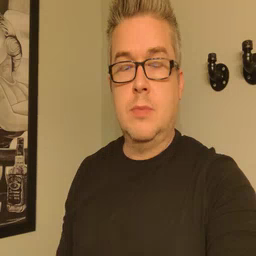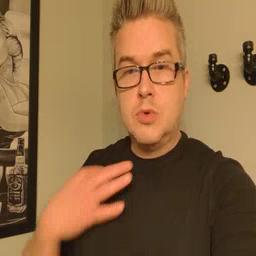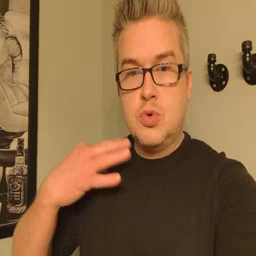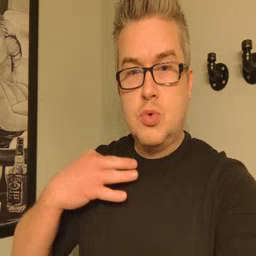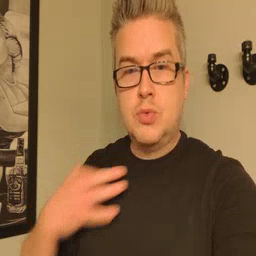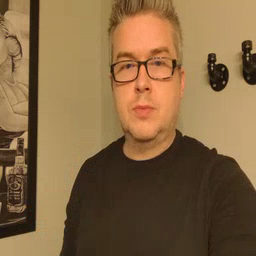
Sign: shirt